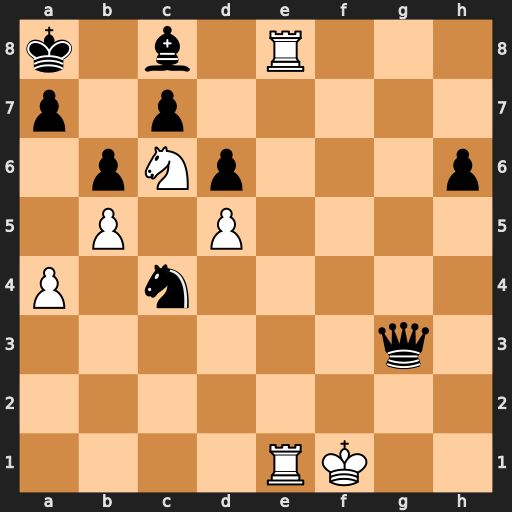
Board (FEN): k1b1R3/p1p5/1pNp3p/1P1P4/P1n5/6q1/8/4RK2
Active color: w
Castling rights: -
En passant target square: -
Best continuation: Rxc8+ Kb7 Rb8#